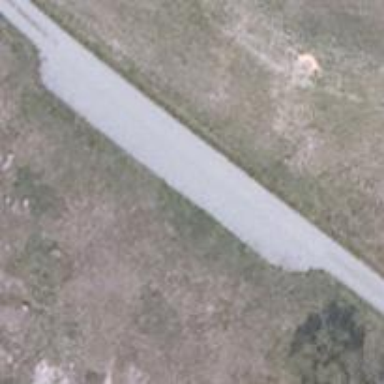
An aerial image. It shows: Passing place on the road.